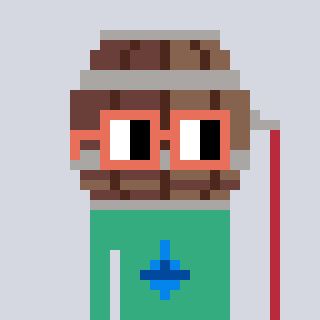
a pixel art character with square orange glasses, a wine barrel-shaped head and a teal-colored body on a cool background